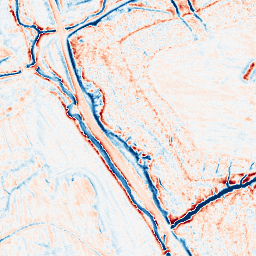
Category: edge_preserving
Decomposition family: anisotropic_diffusion
Decomposition parameters: iterations: 20
kappa: 30
gamma: 0.15
Upsampling method: bspline
Upsampling parameters: scale: 8
Upsampling scale: 8